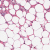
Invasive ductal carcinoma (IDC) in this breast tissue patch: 0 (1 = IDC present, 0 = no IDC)